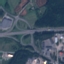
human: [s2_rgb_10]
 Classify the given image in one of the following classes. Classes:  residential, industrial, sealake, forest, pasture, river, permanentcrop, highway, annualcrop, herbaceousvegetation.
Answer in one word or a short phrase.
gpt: Highway